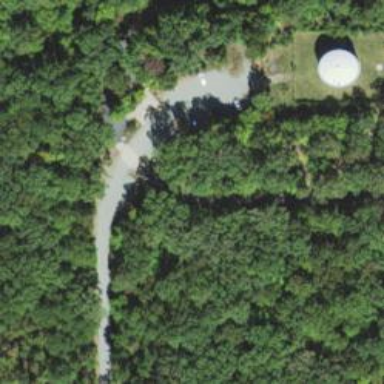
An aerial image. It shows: Disc golf tee area.